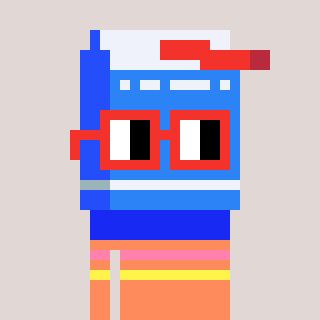
a pixel art character with square red glasses, a milk-shaped head and a peachy-colored body on a warm background